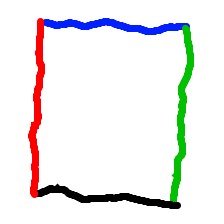
Shape: rectangle